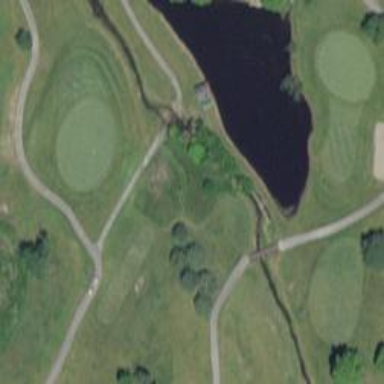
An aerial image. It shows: Footway that resembles golf path.